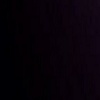
Label: space